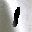
Label: 1